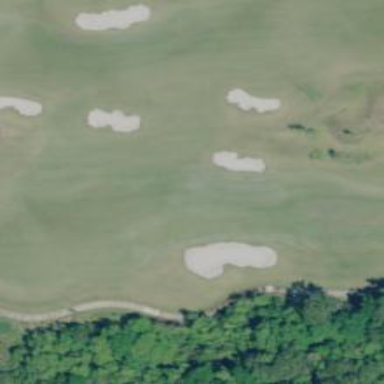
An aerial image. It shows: Golf hole.